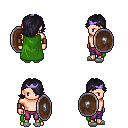
a pixel art fantasy rpg character, male body template, human, light skin, green cape, magenta pants, raven swoop hairstyle, purple tiara, leather bracers, white slippers, shield, four views (front, back, left, right), 2x2 character sprite sheet, small pixel art, hard edges, no anti-aliasing